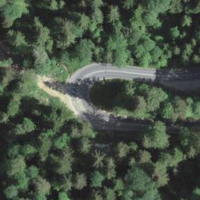
EUNIS habitat code: 44
Species observed at this site:
Sonchus arvensis